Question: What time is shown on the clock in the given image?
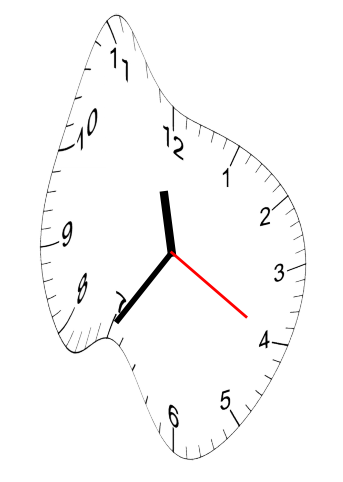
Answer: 11:35:20